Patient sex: F
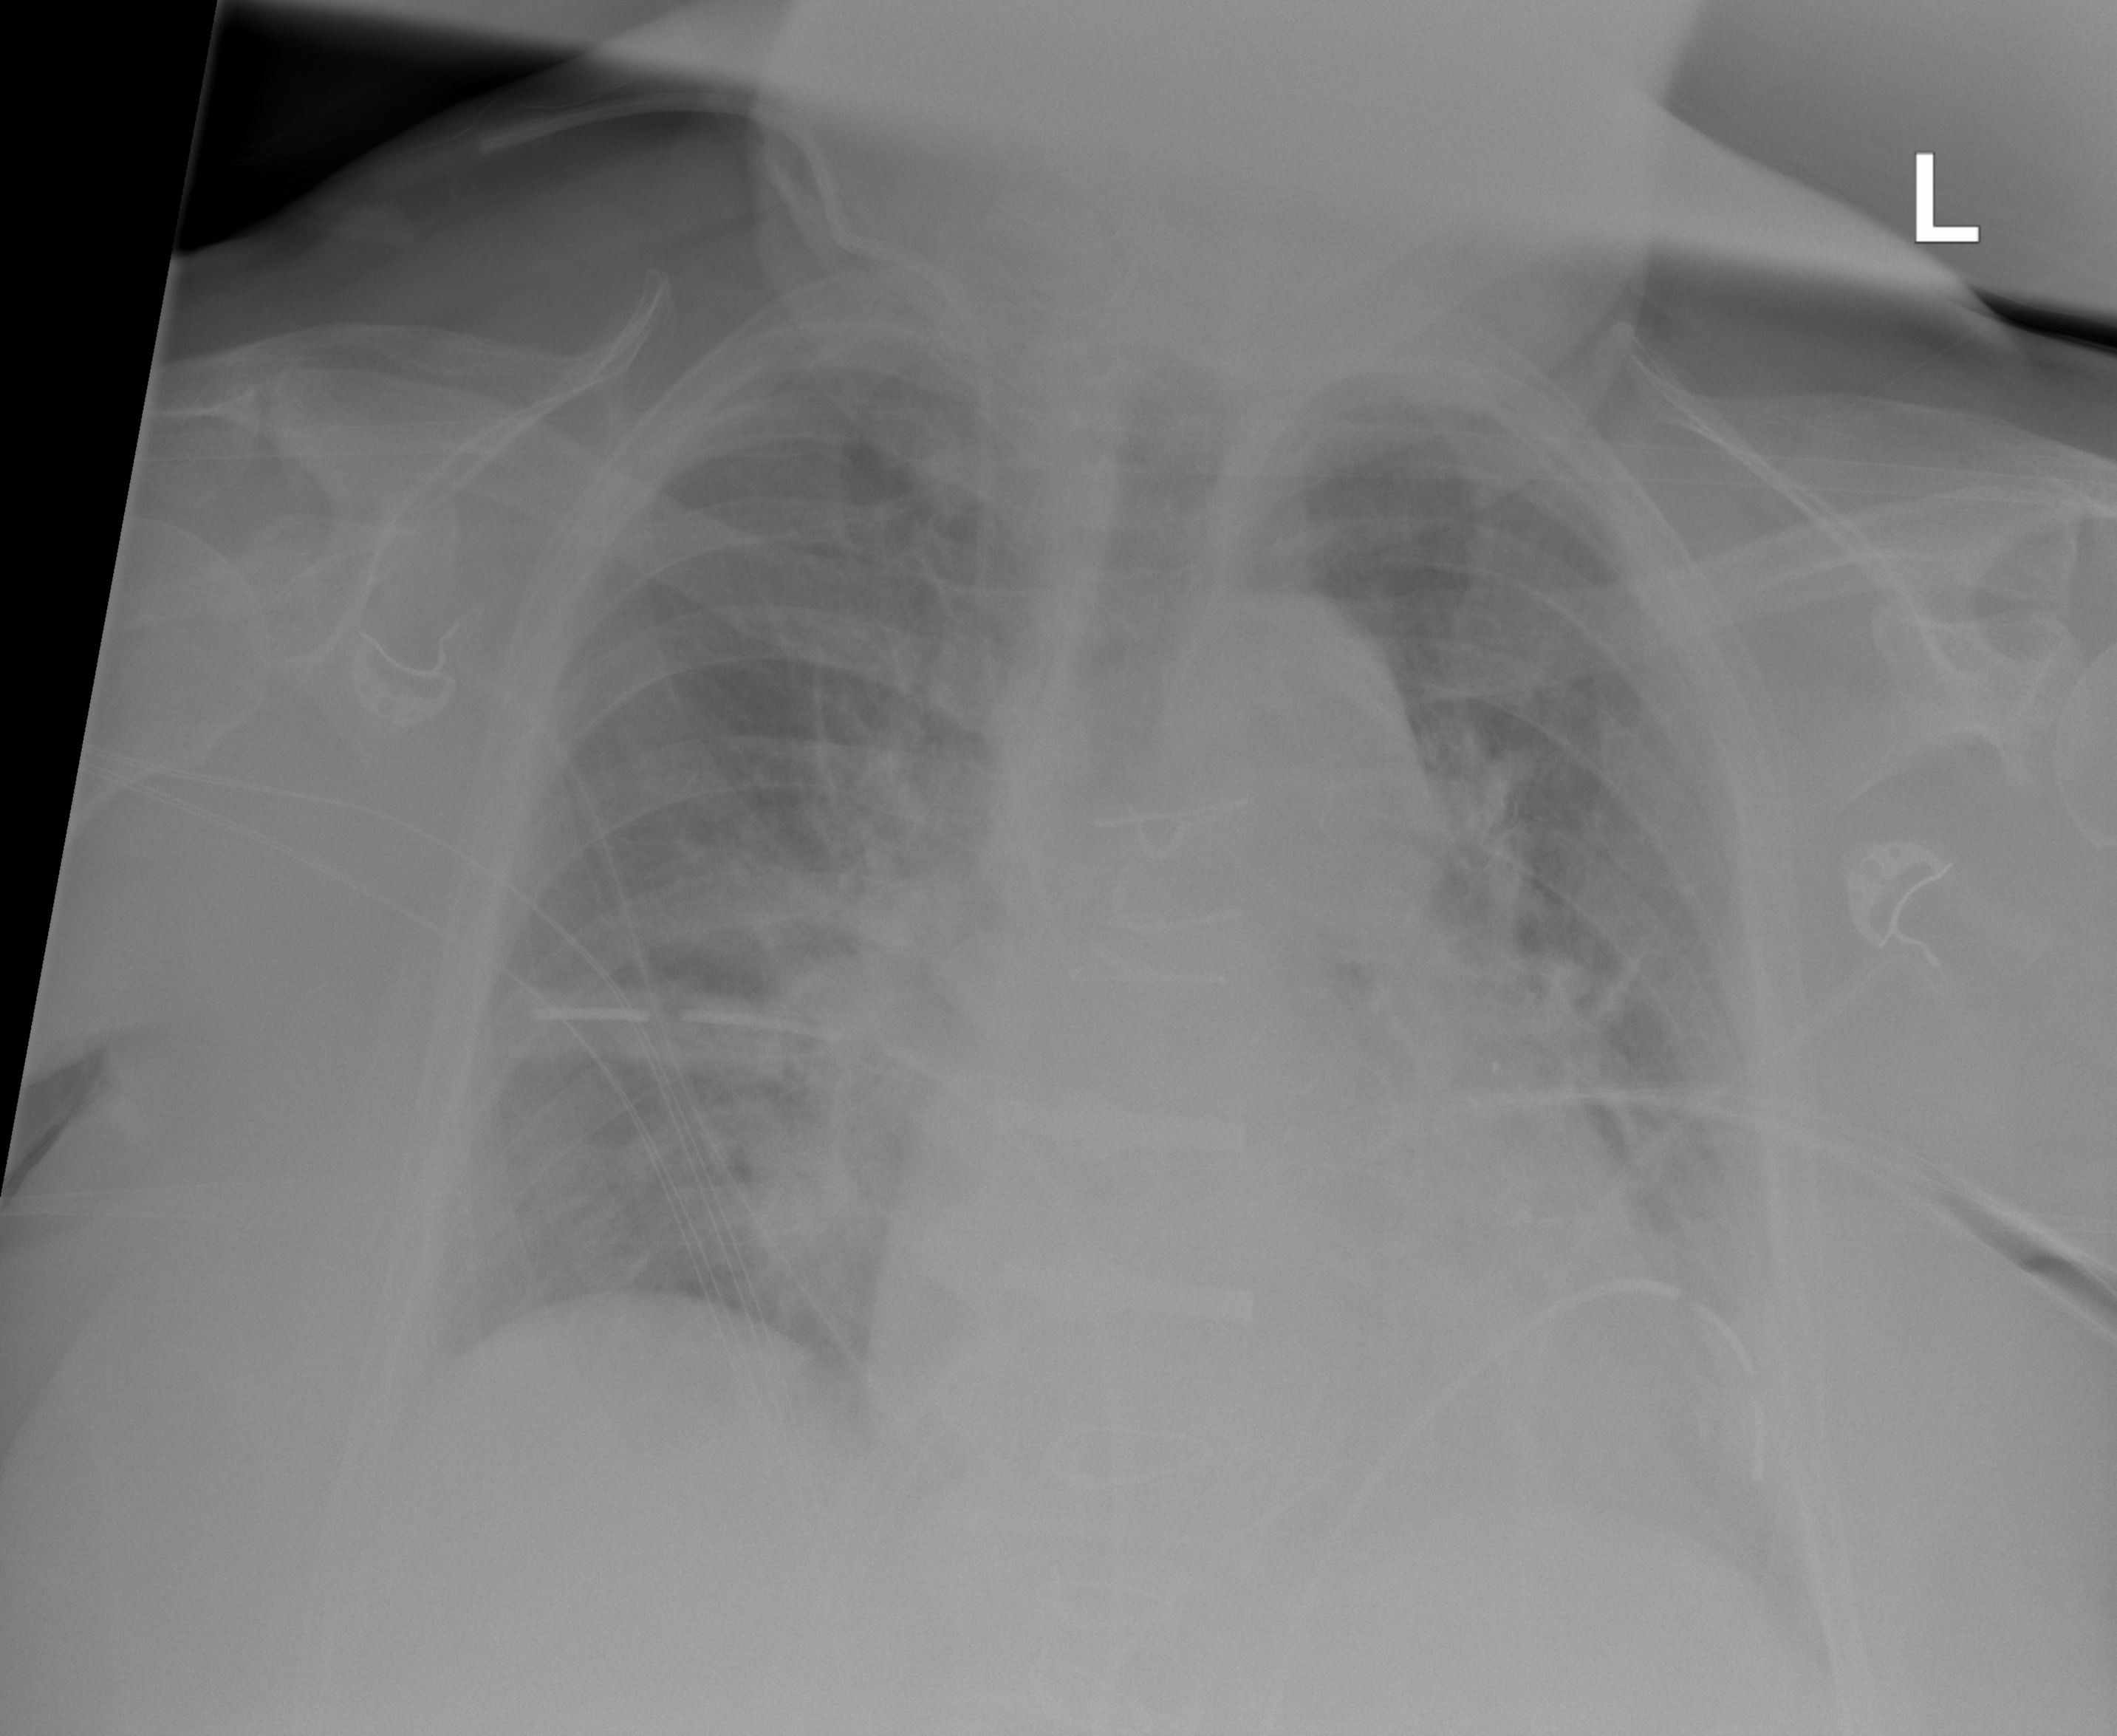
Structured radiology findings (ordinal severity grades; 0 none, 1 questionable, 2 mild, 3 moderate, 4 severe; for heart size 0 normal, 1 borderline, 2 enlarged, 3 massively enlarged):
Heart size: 2
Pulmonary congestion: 2
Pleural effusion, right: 0
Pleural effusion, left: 2
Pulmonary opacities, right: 2
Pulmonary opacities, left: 2
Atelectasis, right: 2
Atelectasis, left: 2